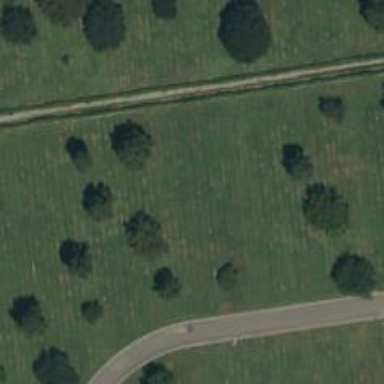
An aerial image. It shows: Sector within cemetery.